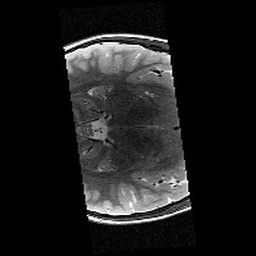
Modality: T2w
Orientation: axial
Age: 10
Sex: male
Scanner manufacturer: siemens
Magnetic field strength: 3 T
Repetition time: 9.23 s
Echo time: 0.067 s